Interaction volume radius: 10 \u00c5
Interaction volume height: 15 \u00c5
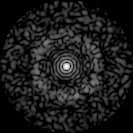
Disorder parameter: 0.8279